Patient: sex F, age 34
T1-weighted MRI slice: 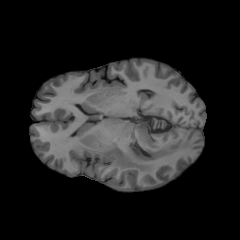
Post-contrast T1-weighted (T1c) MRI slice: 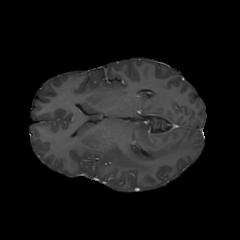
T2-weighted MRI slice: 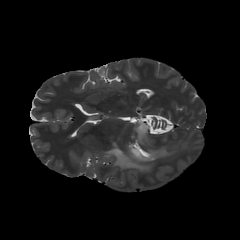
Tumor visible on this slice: yes
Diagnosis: Astrocytoma, IDH-mutant
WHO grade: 3